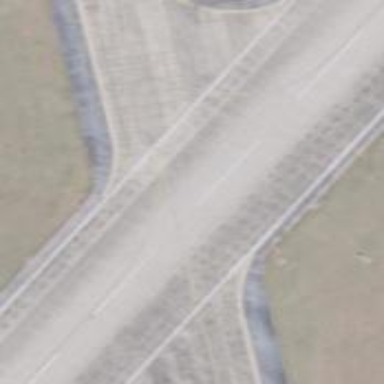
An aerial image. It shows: View of taxiway at the airport.